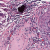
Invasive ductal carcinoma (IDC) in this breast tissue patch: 0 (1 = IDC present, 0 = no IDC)